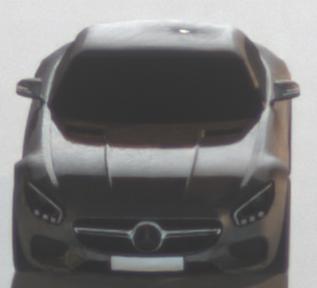
Make: Mercedes-Benz
Model: AMG GT Coupé
Detailed model: AMG GT (190) Coupé
Model produced from: 2014/10
Model produced until: 2017/01
Doors: 2
Color: gray
Road condition: dry road
Daytime: night
Contrast: high contrast